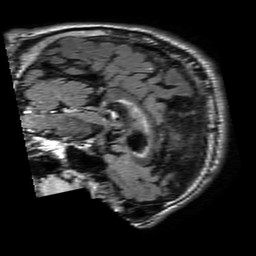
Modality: FLAIR
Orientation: sagittal
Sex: male
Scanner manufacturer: philips
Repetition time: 11 s
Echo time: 0.125 s